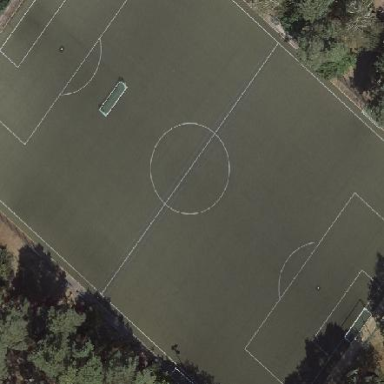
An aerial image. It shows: Soccer pitch with grass surface for leisure and sports.